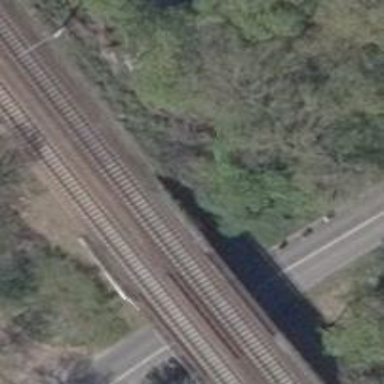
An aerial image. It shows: Bridge over railway with electrified contact lines.